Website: home-depot
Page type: billing-address
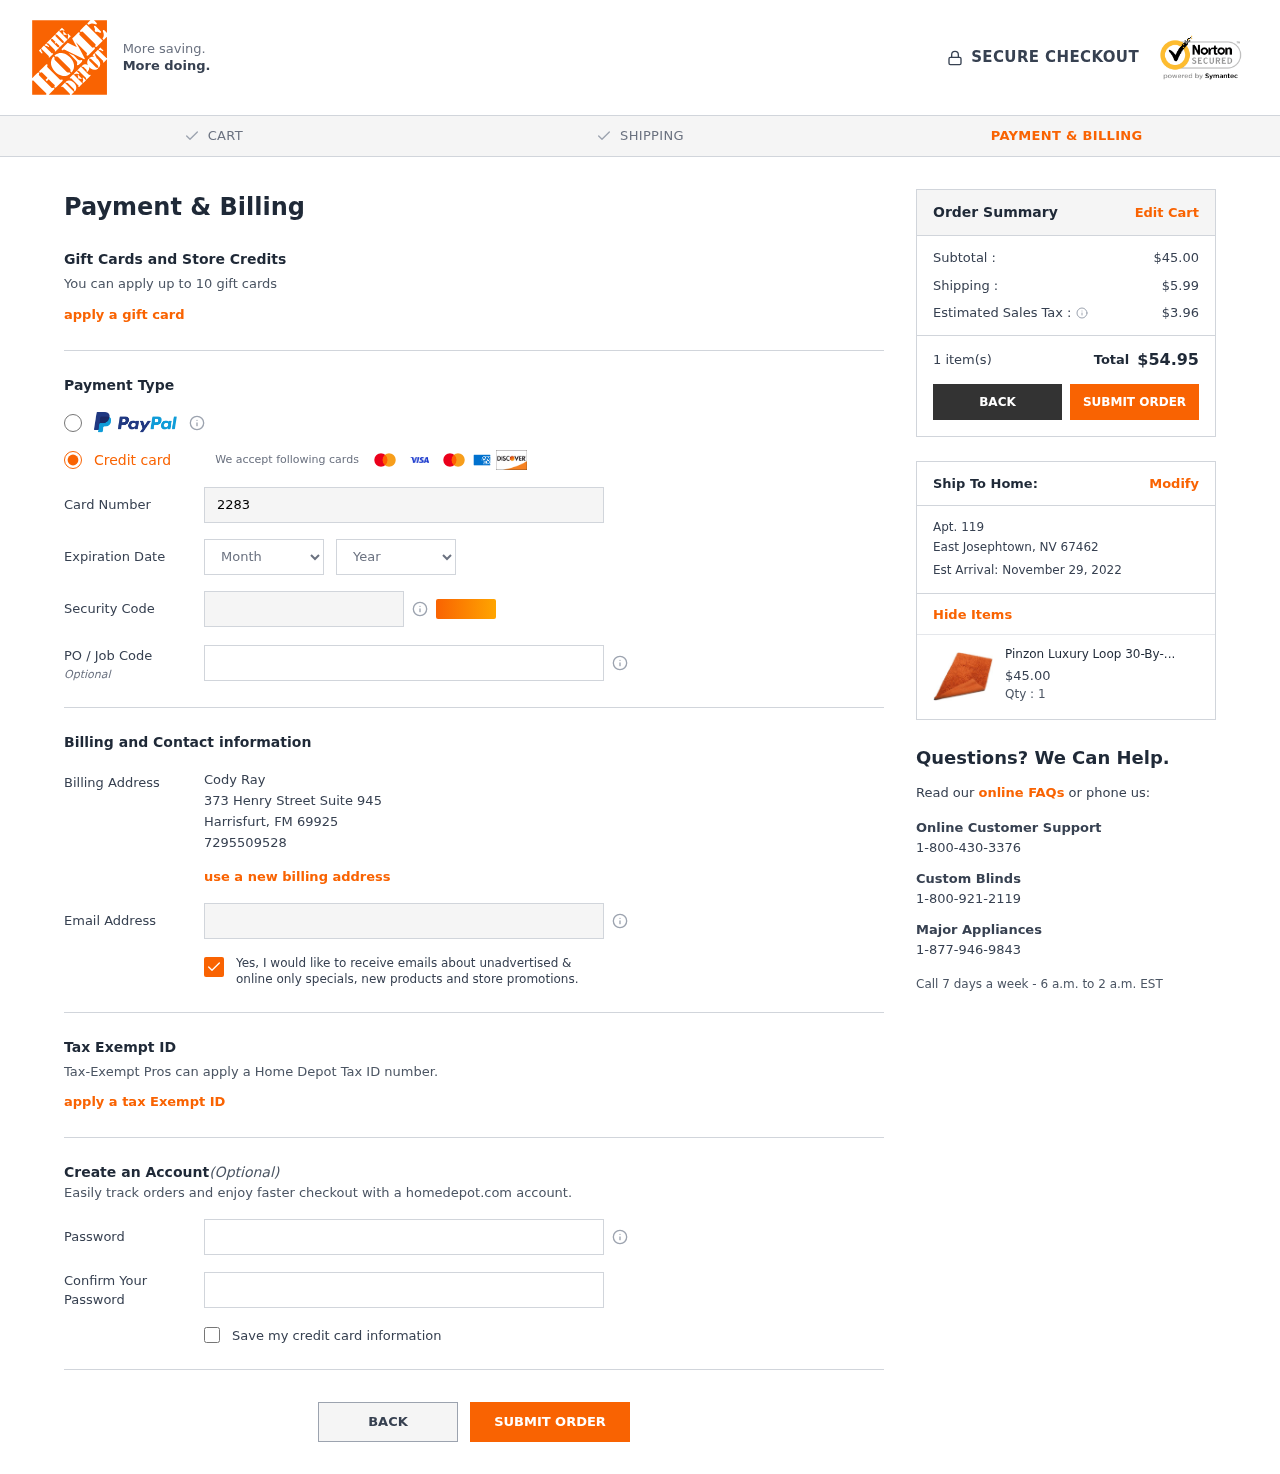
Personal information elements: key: PII_CARD_CVV
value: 845
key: PII_CARD_EXPIRY_MONTH
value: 02
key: PII_CARD_EXPIRY_YEAR
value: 29
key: PII_CARD_NUMBER
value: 2283 1173 5560 6241
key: PII_CITY
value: Harrisfurt
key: PII_CITY2
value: East Josephtown
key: PII_EMAIL
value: cody.ray@hotmail.com
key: PII_FULLNAME
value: Cody Ray
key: PII_PHONE
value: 7295509528
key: PII_POSTCODE
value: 69925
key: PII_POSTCODE2
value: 67462
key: PII_STATE_ABBR
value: FM
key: PII_STATE_ABBR2
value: NV
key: PII_STREET
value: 373 Henry Street Suite 945
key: PII_STREET2
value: Apt. 119
Product elements: key: PRODUCT1_NAME
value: Pinzon Luxury Loop 30-By-50-Inch Cotton Bath Rug, Spice
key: PRODUCT1_PRICE
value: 45
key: PRODUCT1_QUANTITY
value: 1
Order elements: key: ORDER_SUBTOTAL
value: $45.00
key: ORDER_SHIPPING_COST
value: $5.99
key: ORDER_TAX
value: $3.96
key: ORDER_NUM_ITEMS
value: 1 item(s)
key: ORDER_TOTAL
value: $54.95
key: ORDER_DELIVERY_DATE
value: Est Arrival: November 29, 2022